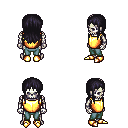
a pixel art fantasy rpg character, male body template, skeleton, gold chest armor, teal pants, raven unkempt hairstyle, gold boots, four views (front, back, left, right), 2x2 character sprite sheet, small pixel art, hard edges, no anti-aliasing